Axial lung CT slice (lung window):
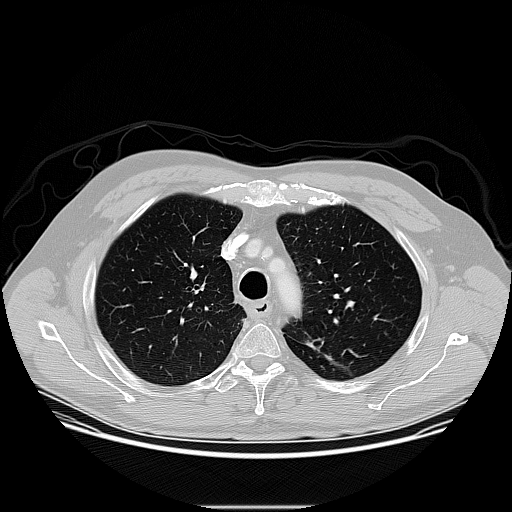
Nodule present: no